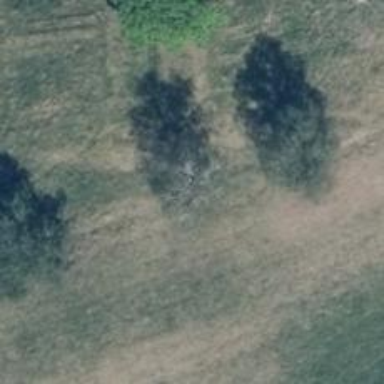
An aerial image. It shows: Row of trees in natural setting.